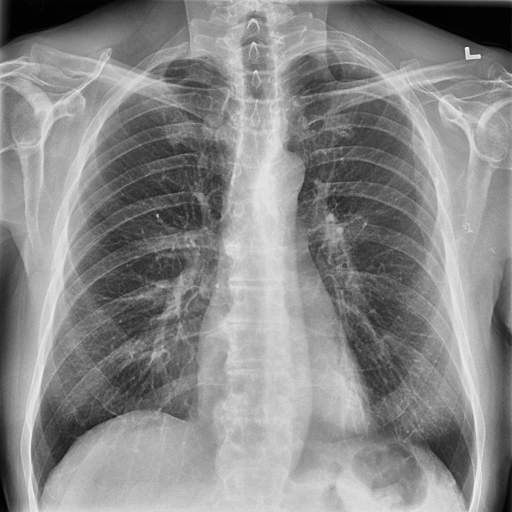
Finding: NORMAL